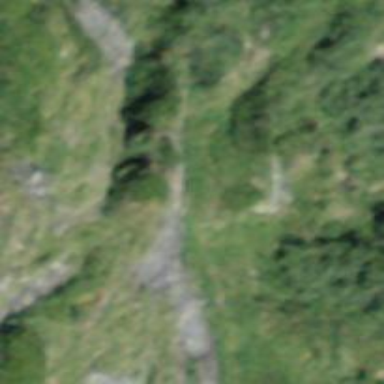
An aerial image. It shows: Cliff in nature.